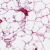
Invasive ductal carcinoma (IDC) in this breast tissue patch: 0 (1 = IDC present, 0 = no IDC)